Interaction volume radius: 5 \u00c5
Interaction volume height: 15 \u00c5
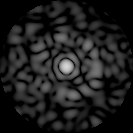
Disorder parameter: 0.8184